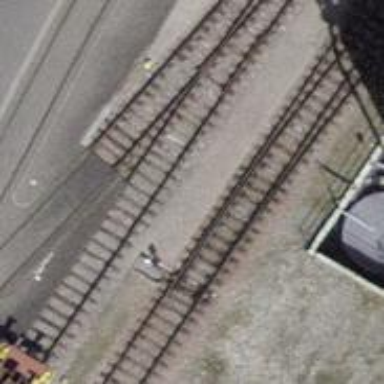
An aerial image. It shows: Single-track spur railway line.